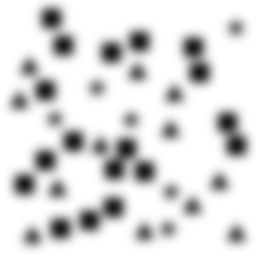
Squares: 18
Triangles: 12
Stars: 6
Total shapes: 36